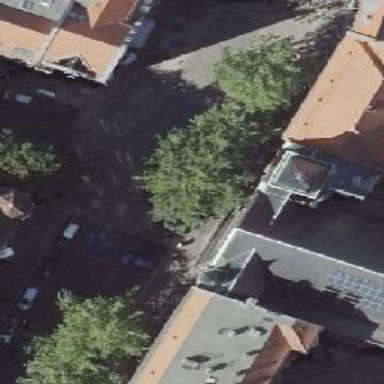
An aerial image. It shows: Living street with separate sidewalks on both sides. The surface of the road is flattened cobblestone.